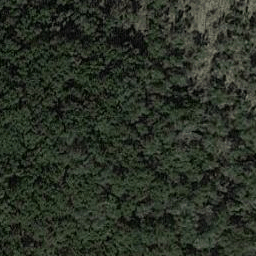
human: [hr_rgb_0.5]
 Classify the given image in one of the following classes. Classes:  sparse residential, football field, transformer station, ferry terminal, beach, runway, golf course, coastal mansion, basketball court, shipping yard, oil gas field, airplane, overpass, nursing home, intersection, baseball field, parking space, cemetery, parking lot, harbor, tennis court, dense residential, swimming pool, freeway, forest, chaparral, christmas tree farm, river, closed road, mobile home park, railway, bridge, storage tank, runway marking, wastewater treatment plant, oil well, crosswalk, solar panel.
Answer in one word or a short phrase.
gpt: forest